Interaction volume radius: 10 \u00c5
Interaction volume height: 10 \u00c5
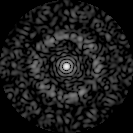
Disorder parameter: 0.8299